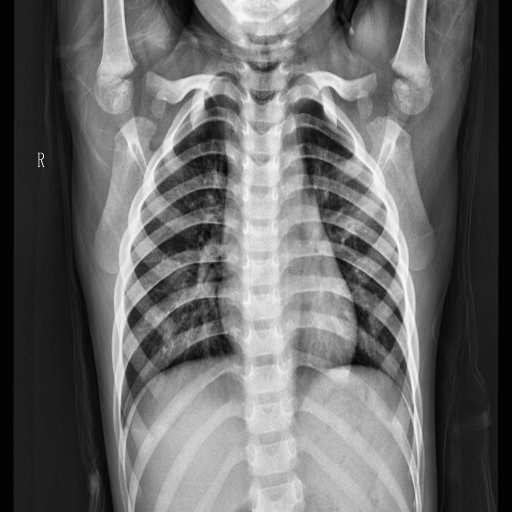
Finding: NORMAL